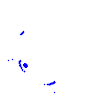
Particle: electron